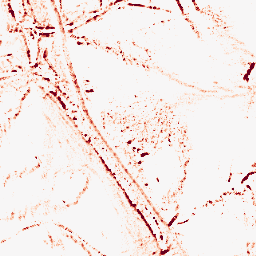
Category: morphological
Decomposition family: morphological_diamond
Decomposition parameters: operation: opening
radius: 3
Upsampling method: sinc_hamming
Upsampling parameters: scale: 4
kernel_size: 4
Upsampling scale: 4